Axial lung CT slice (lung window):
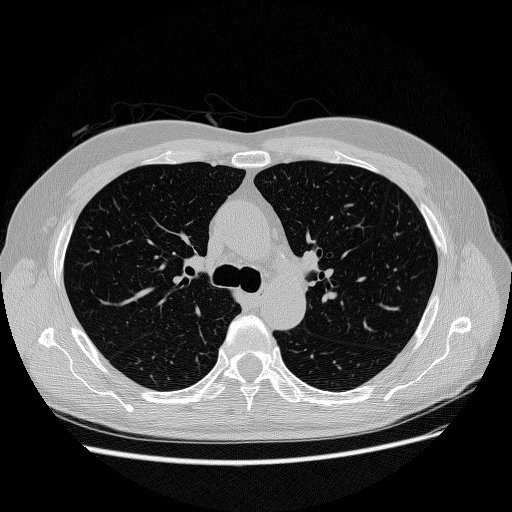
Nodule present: no